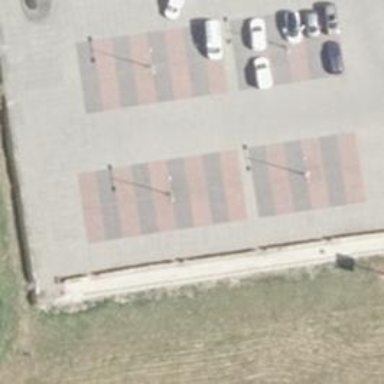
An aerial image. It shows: Parking area with surface.